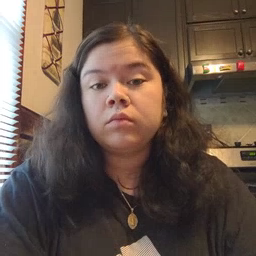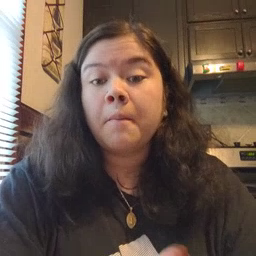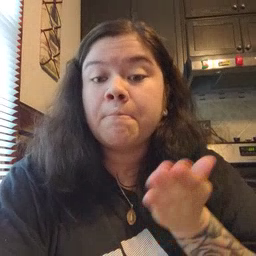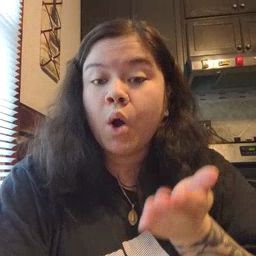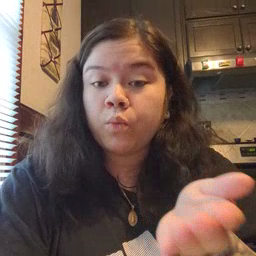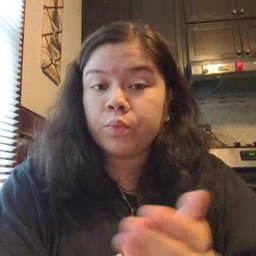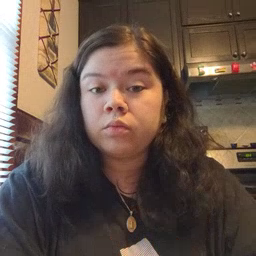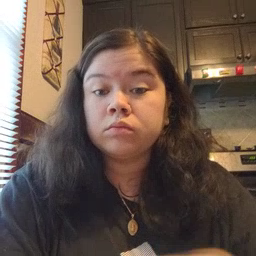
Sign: boat